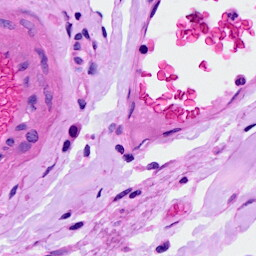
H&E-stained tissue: Ovarian